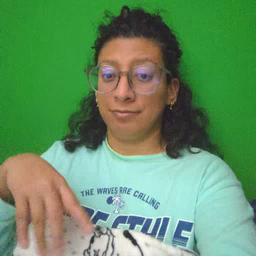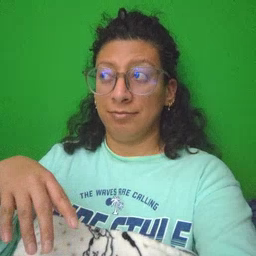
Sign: farm